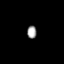
Tissue: lung
Cell type: Endothelial cells
Senescence score: 0.5689
Nuclear area (px): 118
Mean DAPI intensity: 161.203